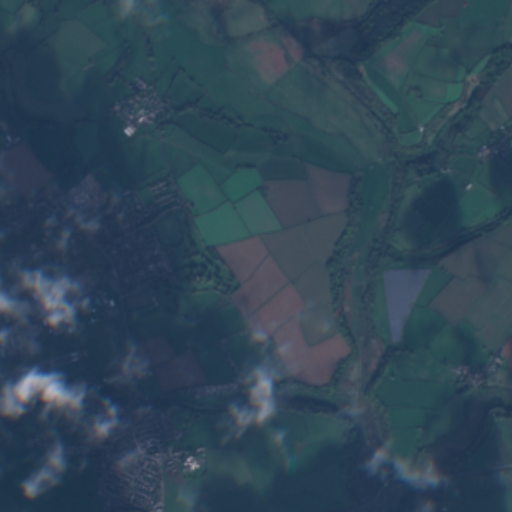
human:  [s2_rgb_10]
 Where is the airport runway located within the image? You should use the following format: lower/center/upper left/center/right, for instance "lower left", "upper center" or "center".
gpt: The airport runway is located in the lower left of the image.
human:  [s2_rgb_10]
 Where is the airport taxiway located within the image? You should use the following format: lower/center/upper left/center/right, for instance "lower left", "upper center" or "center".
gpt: The airport taxiway is located in the lower left of the image.
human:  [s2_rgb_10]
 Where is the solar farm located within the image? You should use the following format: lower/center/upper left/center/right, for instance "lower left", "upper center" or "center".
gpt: The solar farm is located in the lower right of the image.
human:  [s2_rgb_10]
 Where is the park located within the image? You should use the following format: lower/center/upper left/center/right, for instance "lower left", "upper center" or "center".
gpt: There is no park in the image.